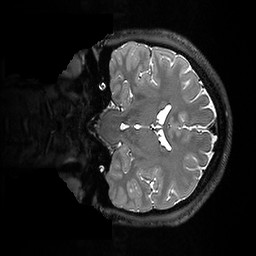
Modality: T2w
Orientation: coronal
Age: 22
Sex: male
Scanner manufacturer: ge
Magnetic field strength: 3 T
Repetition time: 3.202 s
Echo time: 0.05898 s